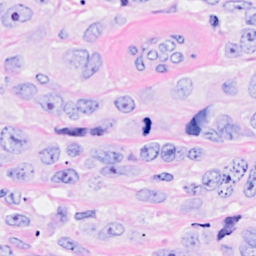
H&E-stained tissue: Breast